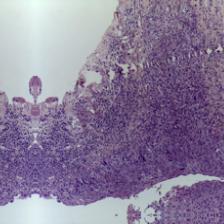
Diagnosis: OSCC